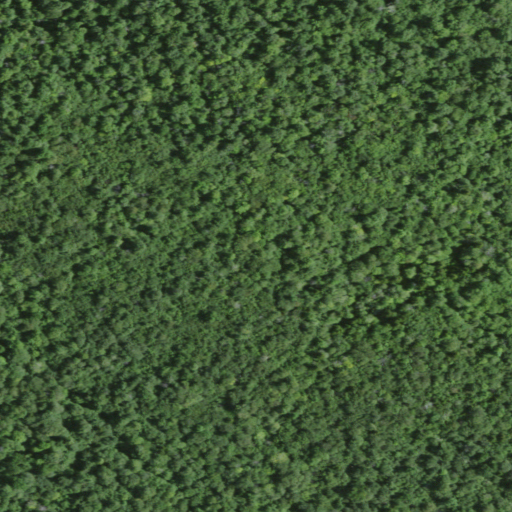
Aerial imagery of mountain in New York named Loon Pond Mountain containing deciduous forest, mixed forest, and shrub